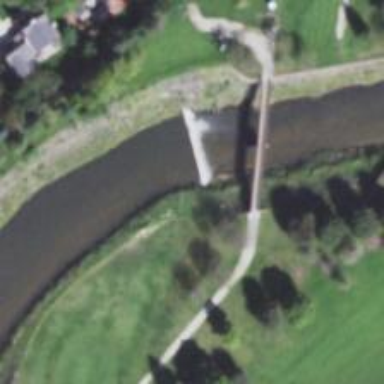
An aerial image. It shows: Weir in waterway.